Aerial crown-view tile of a tropical tree (Barro Colorado Island, Panama), acquired 20240918:
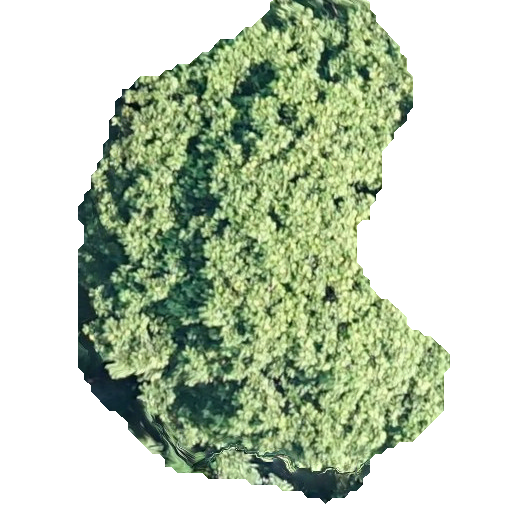
Species: Dipteryx oleifera
GBIF accepted scientific name: Dipteryx oleifera
Crown area: 207.854 m²